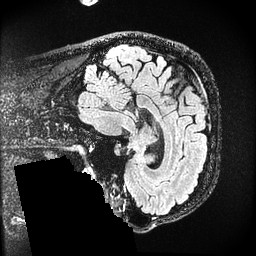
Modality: FLAIR
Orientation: sagittal
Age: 42
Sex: male
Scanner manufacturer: ge
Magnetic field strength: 3 T
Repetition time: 4.802 s
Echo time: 0.117 s